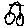
Label: circle